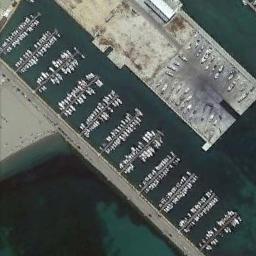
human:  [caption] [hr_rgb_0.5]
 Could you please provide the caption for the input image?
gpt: Some ships are moored on the sea next to the harbor surrounded by parking lots .

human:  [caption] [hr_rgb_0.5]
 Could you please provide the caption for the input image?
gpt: There are many ships in the harbor .

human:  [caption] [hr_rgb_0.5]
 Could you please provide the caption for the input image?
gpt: There were many white ships in the harbor .

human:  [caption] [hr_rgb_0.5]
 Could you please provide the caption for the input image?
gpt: The harbor with lots of neatly docked boats is surrounded by some open areas .

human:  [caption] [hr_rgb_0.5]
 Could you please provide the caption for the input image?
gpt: There are many ships docked neatly at the harbor .